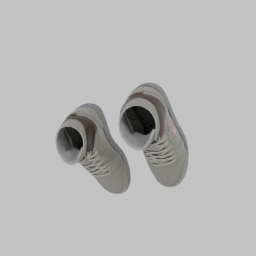
Label: people